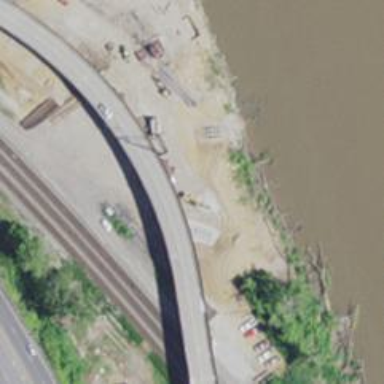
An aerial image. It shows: Secondary road crossing viaduct bridge.